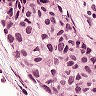
Metastatic tissue present: yes